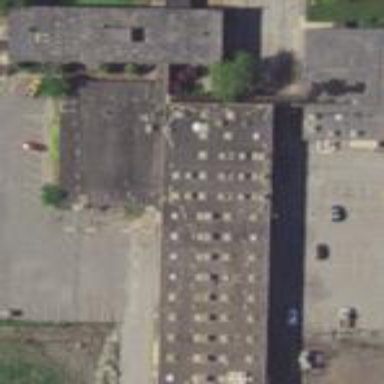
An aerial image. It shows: Industrial building.